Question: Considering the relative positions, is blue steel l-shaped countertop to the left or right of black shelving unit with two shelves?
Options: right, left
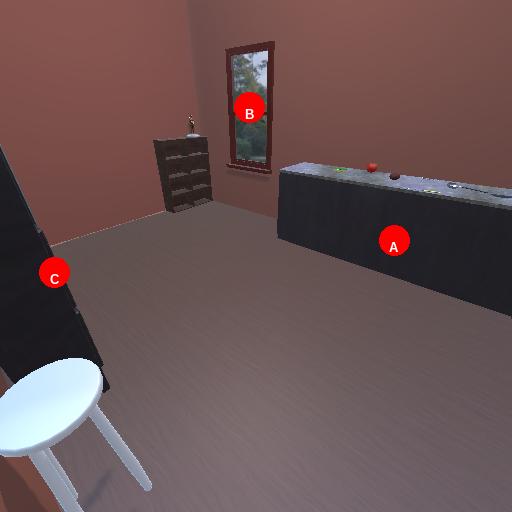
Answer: right